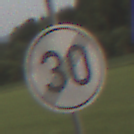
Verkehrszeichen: EndeGeschwindigkeit30
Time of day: SunriseSunset
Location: Outdoor (Nature)
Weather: Clear
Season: NotSpecified
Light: Natural